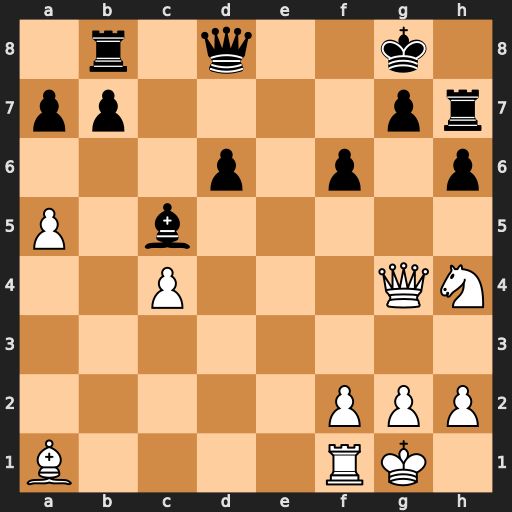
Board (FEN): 1r1q2k1/pp4pr/3p1p1p/P1b5/2P3QN/8/5PPP/B4RK1
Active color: w
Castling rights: -
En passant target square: -
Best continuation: Qe6+ Kf8 Ng6#